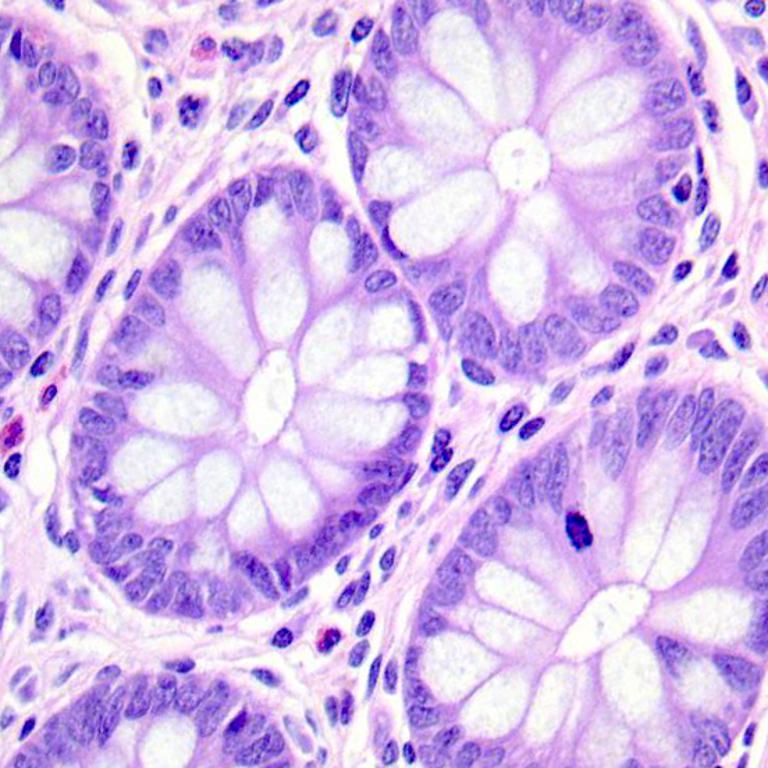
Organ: colon
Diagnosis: benign